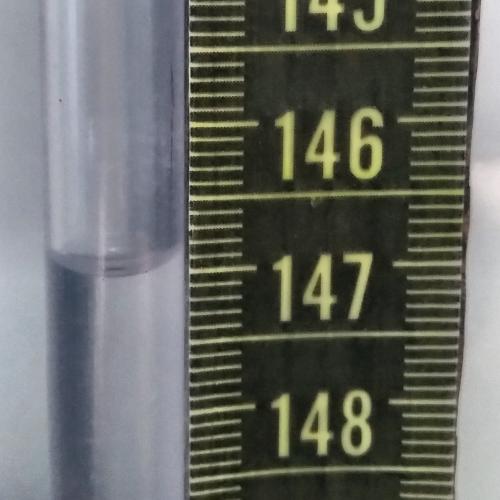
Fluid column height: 147.0 cm